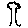
Label: tree